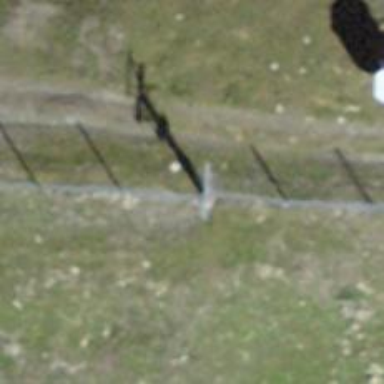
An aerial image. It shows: Pylon used for aerialway.